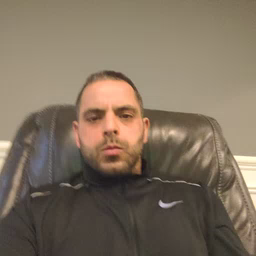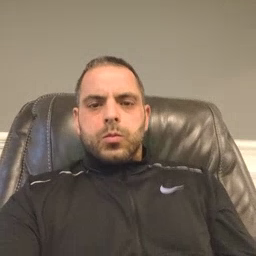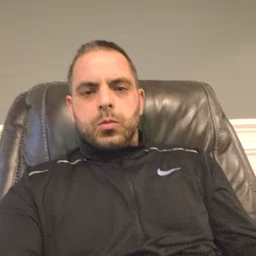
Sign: blow